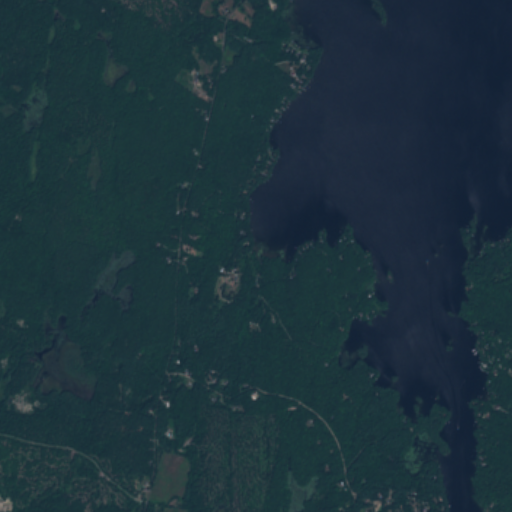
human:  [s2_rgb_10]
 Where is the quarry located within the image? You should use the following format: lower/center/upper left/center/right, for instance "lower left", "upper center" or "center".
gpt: The quarry is located in the lower left of the image.
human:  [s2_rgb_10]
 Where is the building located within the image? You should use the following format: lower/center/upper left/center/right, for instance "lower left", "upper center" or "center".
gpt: The building is located in the lower left of the image.
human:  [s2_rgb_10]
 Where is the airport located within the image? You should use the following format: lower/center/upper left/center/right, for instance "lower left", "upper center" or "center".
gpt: There is no airport in the image.